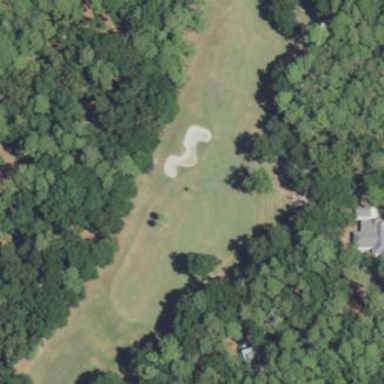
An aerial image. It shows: Rough area on grassy golf course.